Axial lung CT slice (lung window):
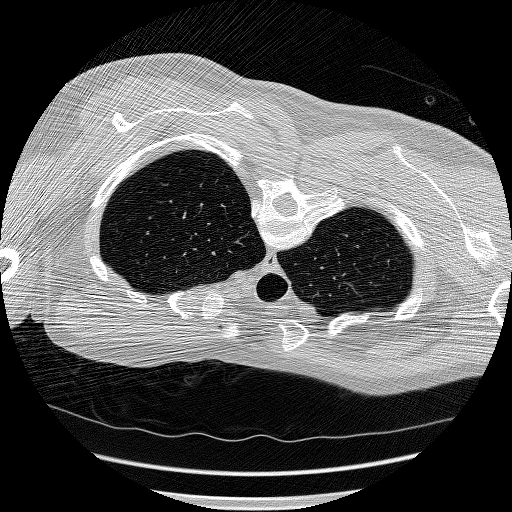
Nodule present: no